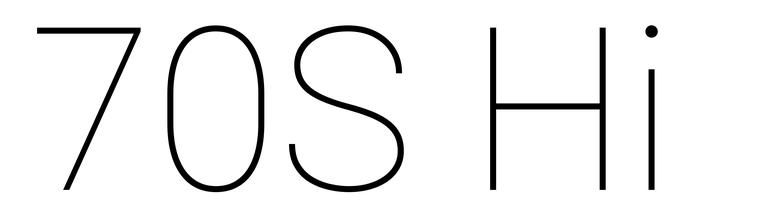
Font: Roboto_Thin